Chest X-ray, AP view. Patient: 59 years old, sex F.
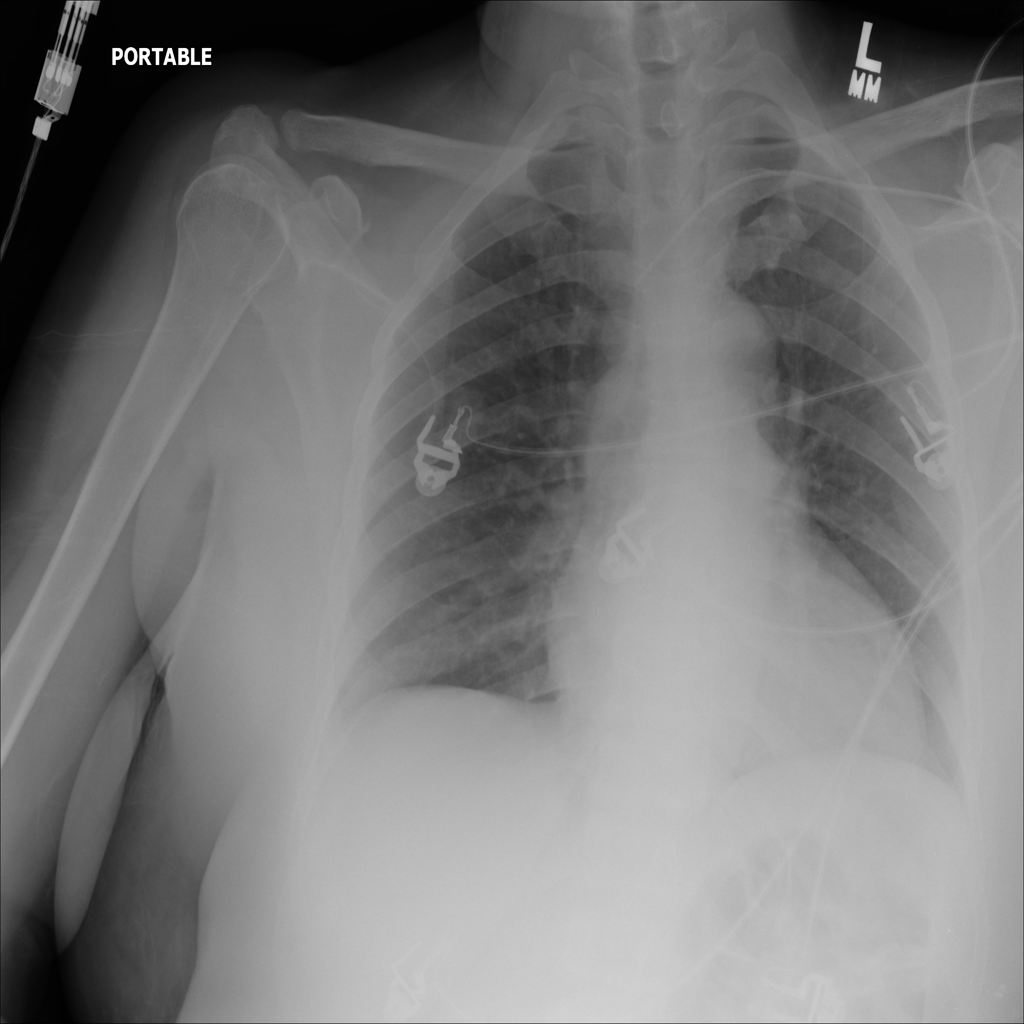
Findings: No Finding